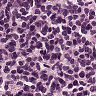
Metastatic tissue present: no